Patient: sex F, age 78
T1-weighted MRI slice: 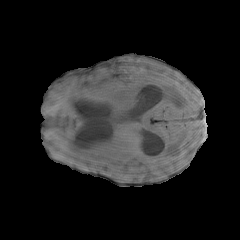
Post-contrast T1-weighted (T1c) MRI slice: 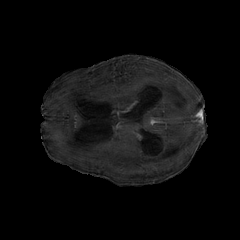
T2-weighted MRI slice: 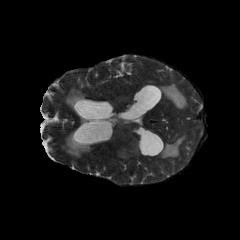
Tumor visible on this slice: yes
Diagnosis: Glioblastoma, IDH-wildtype
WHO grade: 4